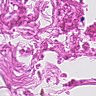
Metastatic tissue present: no